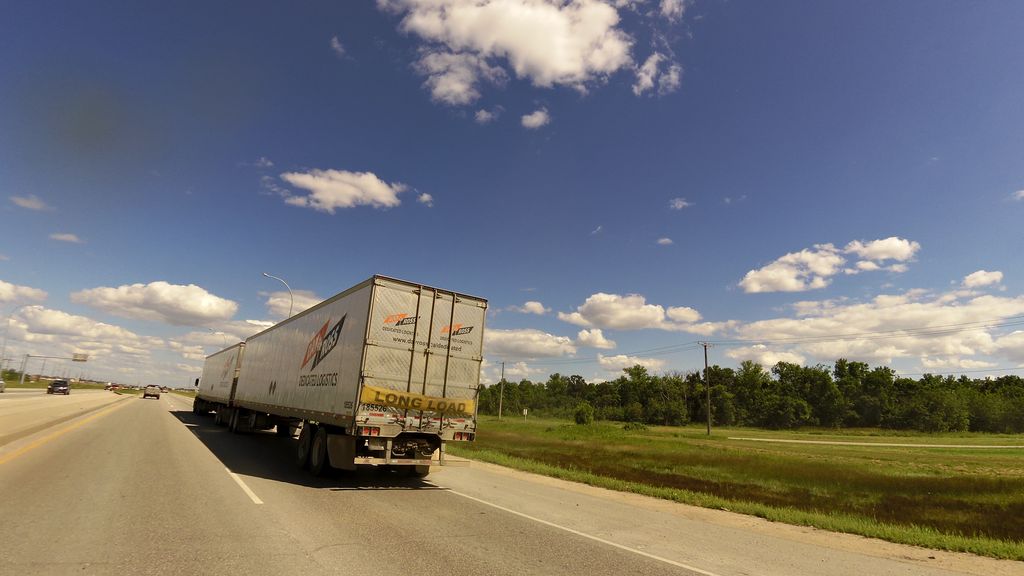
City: winnipeg